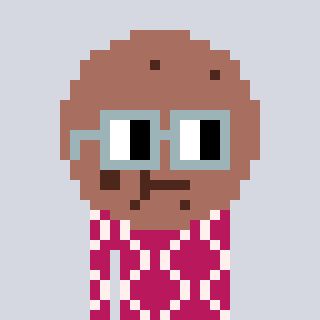
a pixel art character with square dark gray glasses, a cookie-shaped head and a darkpink-colored body on a cool background